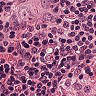
Metastatic tissue present: yes